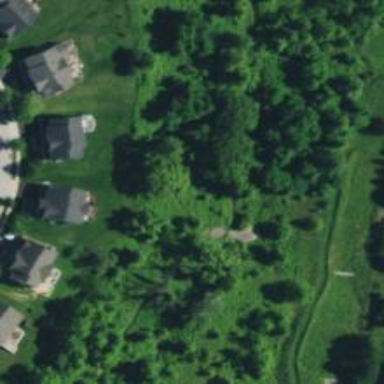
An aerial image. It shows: Asphalt path on bridge. It is former golf cart path from when this area was golf course.